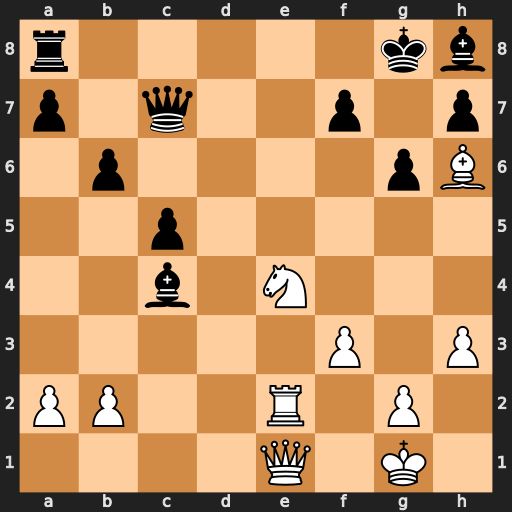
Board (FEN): r5kb/p1q2p1p/1p4pB/2p5/2b1N3/5P1P/PP2R1P1/4Q1K1
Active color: w
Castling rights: -
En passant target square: -
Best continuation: Nf6+ Bxf6 Re8+ Rxe8 Qxe8#